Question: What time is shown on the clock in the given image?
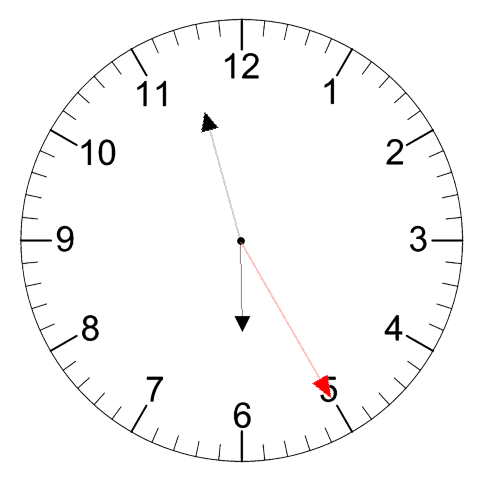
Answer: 05:57:25